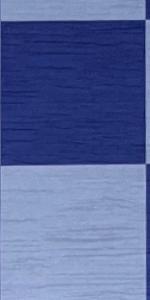
Label: Empty